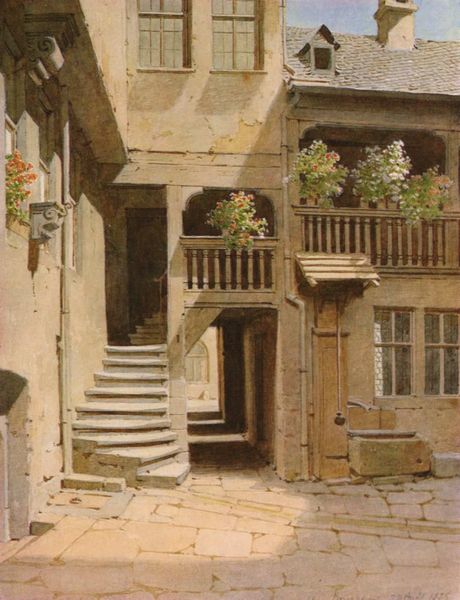
Titel: Frankfurt am Main, Kruggasse 11/13
Künstler: Carl Theodor Reiffenstein
Standort: Frankfurt (am Main)
Institution: Historisches Museum
Schlagwörter: blau, gemälde, himmel, schatten, wasser, bäume, gelb, grün, ocker, stadt, blume, blumen, braun, fenster, frankreich, glas, grau, hell, holz, licht, marmor, schmuck, strasse, terasse, tür, weiss, blüten, dach, gebäude, haus, rot, weg, beige, malerei, architektur, sockel, stein, steine, bild, öl, häuser, brüstung, kanal, sonne, boden, realismus, innen, pflanze, pflanzen, brunnen, kamin, schornstein, deutschland, balkon, blumentopf, ruhig, sommer, gasse, italien, naturalismus, pflaster, süden, türen, vedute, nachmittag, leer, giebel, hof, türe, platz, schlot, treppe, treppen, verzierung, lciht, aufgang, durchgang, geländer, stufe, stufen, schattens, tor, fotografie, blühen, eingang, erker, gang, hinterhof, spitzweg, innenhof, wohnhaus, dachfenster, regenrinne, schlicht, gewunden, fliesen, pflastersteine, sims, topfpflanze, dunke, sandstein, treppenhaus, hot, tränke, gaube, regenrohr, geranien, oker, platten, schattenspiel, ballustrade, bleiglasfenster, konsole, volute, esse, mediterran, topfpflanzen, steinplatten, tunnel, rinne, schindeln, niedrig, dachgaube, etage, blei, vestibül, balustraden, rohre, wasserrinne, terracotta, steinplatte, pflasterung, ballustarde, treooe, reservoir, fororealismus, hofeingang, durchgnag, tunnelk, festibül